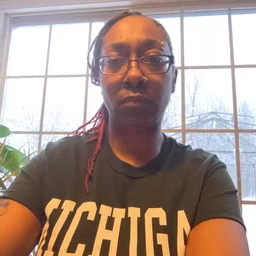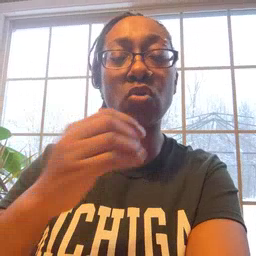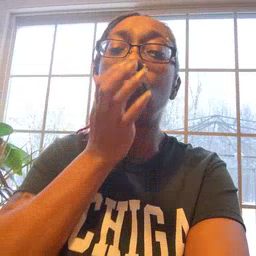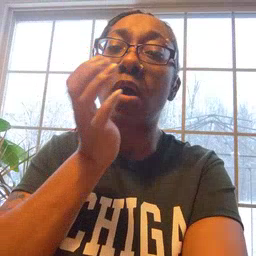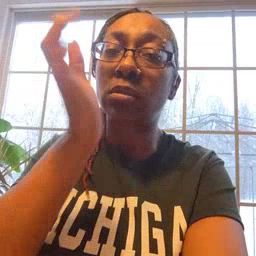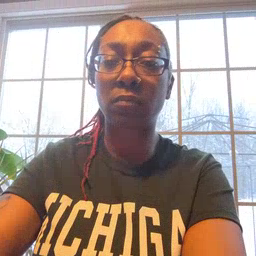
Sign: grass